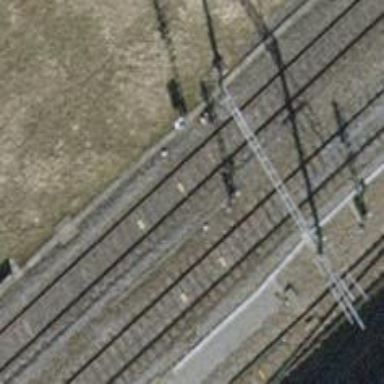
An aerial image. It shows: Railway signal.